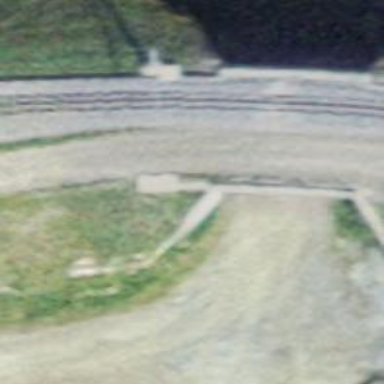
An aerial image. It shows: Gravel track on bridge with grade 2 track type.